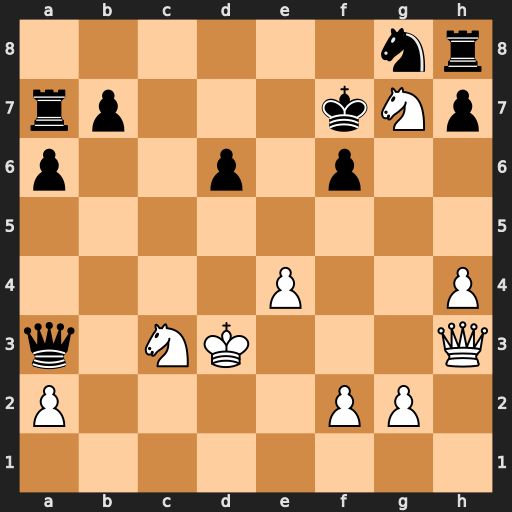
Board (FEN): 6nr/rp3kNp/p2p1p2/8/4P2P/q1NK3Q/P4PP1/8
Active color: w
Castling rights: -
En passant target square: -
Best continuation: Qd7+ Ne7 Nf5 Re8 Nxd6+ Qxd6+ Qxd6